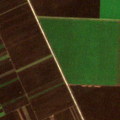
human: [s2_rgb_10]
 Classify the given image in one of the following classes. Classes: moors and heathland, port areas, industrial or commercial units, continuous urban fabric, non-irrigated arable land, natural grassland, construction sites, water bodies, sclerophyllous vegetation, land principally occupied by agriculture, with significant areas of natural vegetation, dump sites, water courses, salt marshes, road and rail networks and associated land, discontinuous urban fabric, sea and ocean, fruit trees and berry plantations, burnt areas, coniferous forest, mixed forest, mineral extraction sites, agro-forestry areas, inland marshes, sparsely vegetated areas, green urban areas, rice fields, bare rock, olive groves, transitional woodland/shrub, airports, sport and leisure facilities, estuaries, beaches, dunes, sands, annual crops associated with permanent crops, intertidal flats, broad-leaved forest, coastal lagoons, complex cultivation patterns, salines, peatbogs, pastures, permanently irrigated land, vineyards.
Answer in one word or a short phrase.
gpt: non-irrigated arable land